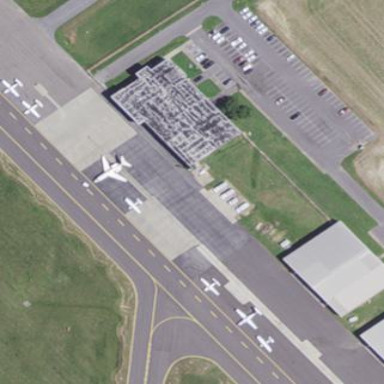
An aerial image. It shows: Apron at the airport.